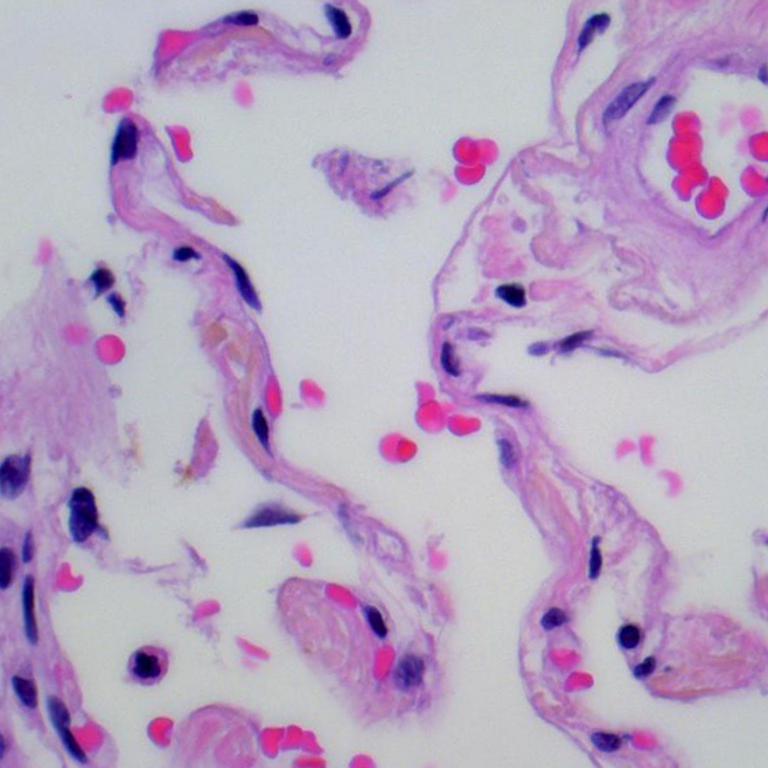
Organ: lung
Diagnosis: benign